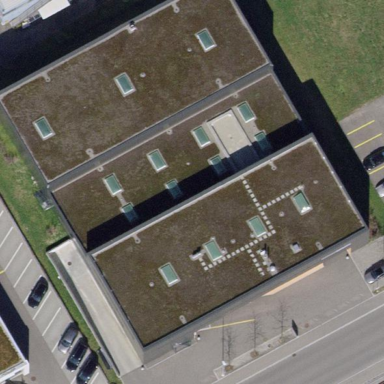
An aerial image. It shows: Industrial building.